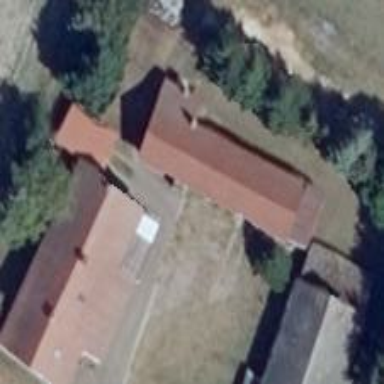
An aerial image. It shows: Grey house with flat roof.